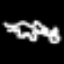
Label: squiggle